Aerial crown-view tile of a tropical tree (Barro Colorado Island, Panama), acquired 20250317:
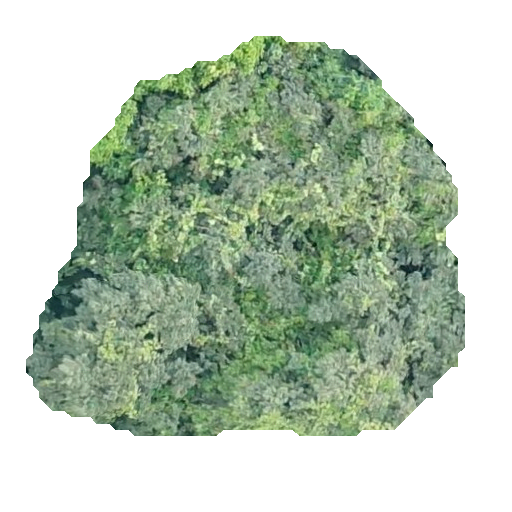
Species: Luehea seemannii
GBIF accepted scientific name: Luehea seemannii
Crown area: 198.705 m²